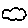
Label: cloud